Interaction volume radius: 5 \u00c5
Interaction volume height: 10 \u00c5
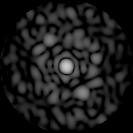
Disorder parameter: 0.8603